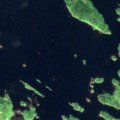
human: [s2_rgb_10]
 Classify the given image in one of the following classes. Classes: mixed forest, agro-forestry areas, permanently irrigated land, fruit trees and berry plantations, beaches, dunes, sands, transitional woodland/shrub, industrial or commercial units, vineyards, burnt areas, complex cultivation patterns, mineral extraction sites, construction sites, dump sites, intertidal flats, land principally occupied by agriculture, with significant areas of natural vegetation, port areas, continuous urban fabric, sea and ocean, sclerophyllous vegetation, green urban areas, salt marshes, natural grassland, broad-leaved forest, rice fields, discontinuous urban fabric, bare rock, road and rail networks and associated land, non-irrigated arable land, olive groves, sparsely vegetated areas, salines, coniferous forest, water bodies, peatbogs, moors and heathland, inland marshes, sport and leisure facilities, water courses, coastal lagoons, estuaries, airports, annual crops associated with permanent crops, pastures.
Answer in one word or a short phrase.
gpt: coniferous forest, mixed forest, water bodies